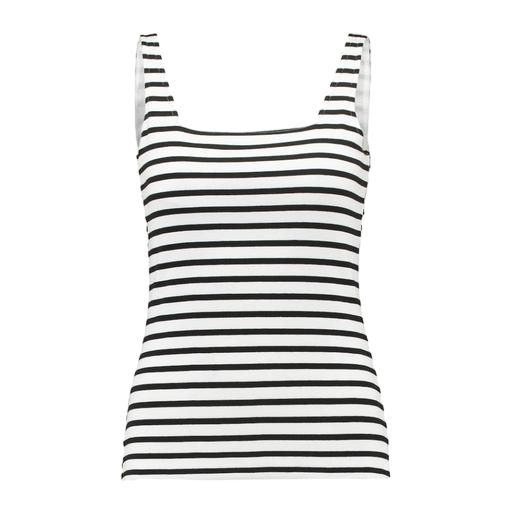
black and white striped tank top, black and white tank top, white 1x1 iconic striped tank top, white background